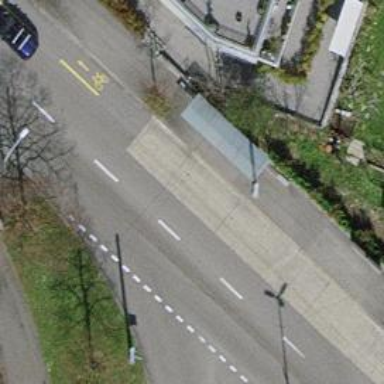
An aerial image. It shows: Bus stop with shelter. It is platform for public transport.